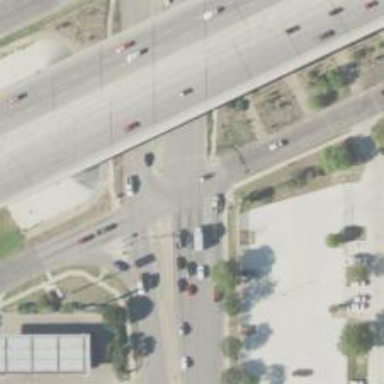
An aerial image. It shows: Secondary road with asphalt surface and frontage road.